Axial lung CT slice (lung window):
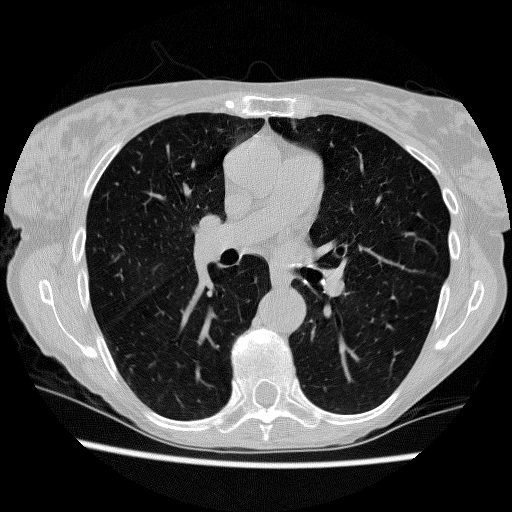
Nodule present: no